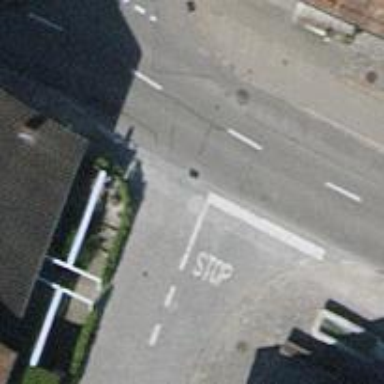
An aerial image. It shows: Residential road with asphalt surface and traffic calming table.